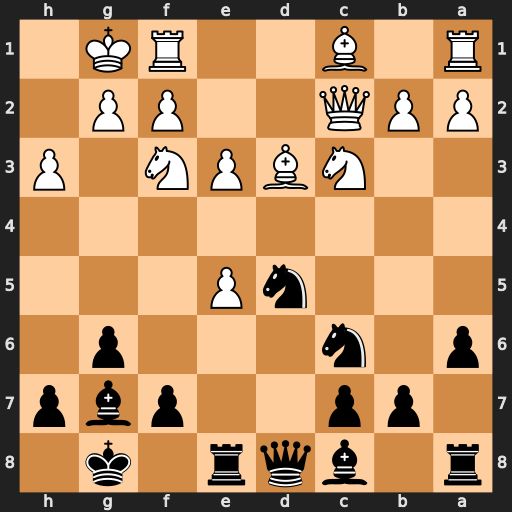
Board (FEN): r1bqr1k1/1pp2pbp/p1n3p1/3nP3/8/2NBPN1P/PPQ2PP1/R1B2RK1
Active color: b
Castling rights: -
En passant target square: -
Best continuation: Ndb4 Qb1 Qxd3 Qxd3 Nxd3